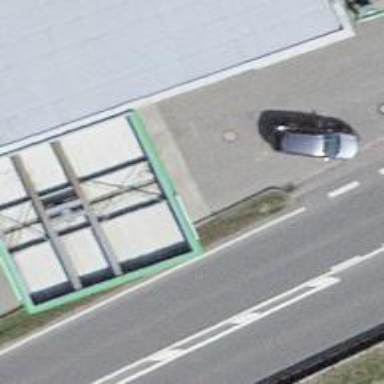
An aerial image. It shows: Fuel station.